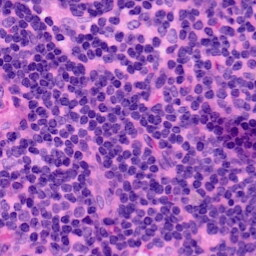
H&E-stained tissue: LymphNode